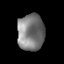
Tissue: prostate
Cell type: T cells
Senescence score: 0.3537
Nuclear area (px): 948
Mean DAPI intensity: 126.118